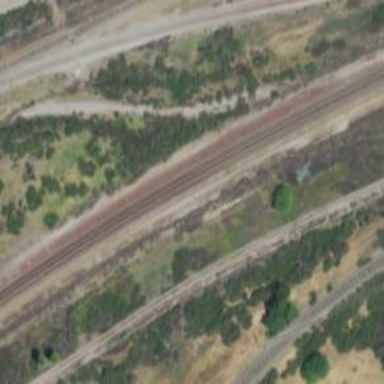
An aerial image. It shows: Abandoned railway.